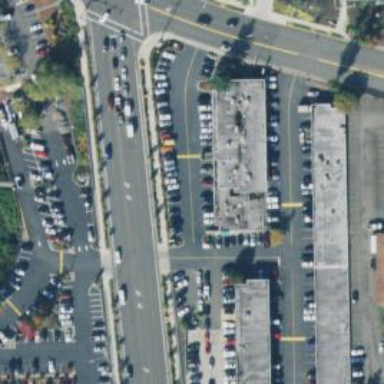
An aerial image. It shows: Commercial area.